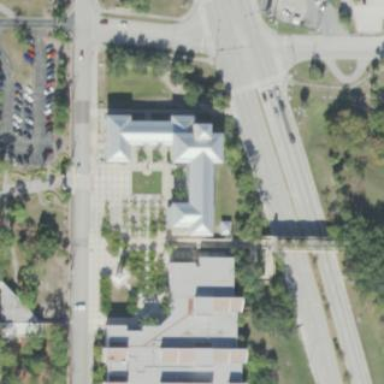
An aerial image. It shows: College building.